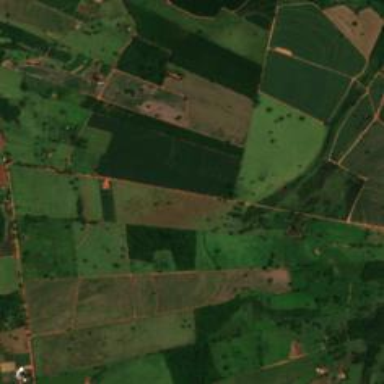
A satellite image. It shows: Farmland with sugarcane crops producing sugar cane.